Question: I'm having some problems with a project I'm doing using Google Maps.
I have the map functionality all figured out, and it works great. I want to add dynamically generated icons to the map, and I've figured out how to do that as well using PHP to dynamically add the text I want to the icon image.
However, the icon is changed beyond the text I want added. The border around the original is made much thicker when there is nothing in the PHP code that should be doing anything like that. The image I've attached to this post shows the two icons. The top icon is the original, and the bottom one has the text added to it by my PHP script. Notice the thicker border.

Here's my PHP code:
'''
<?php
// GETS THE NUMBER TO ADD TO THE ICON
$number = $_GET['number'];
// THE SOURCE OF THE ICON THAT I WANT TO ADD THE TEXT TO
$src = $_GET['src'];
header ("Content-type: image/png");
$font = 4;
$im = imagecreatefrompng($src);
// POSITION THE TEXT TO THE PREFERRED LOCATION
$x = 5 ;
$y = 2;
$textColor = imagecolorallocate ($im, 0, 0,0);
imagestring ($im, $font, $x, $y, $number, $textColor);
imagepng($im);
?>
'''
Keep in mind that all of this is working, except the image is changed beyond just adding the text. The icons look much nicer without the really thick border.
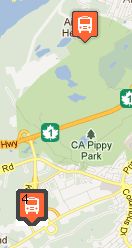
Answer: I don't know for sure if this is the case but something like this can be caused if your initial image used transparency at the margin to get an effect of rounded corners. if you want to keep the transparency from the initial image you need to research other functions also. something like this should help:
'''
imagealphablending( $im, false );
imagesavealpha( $im, true );
'''
*right after imagecreatefrompng